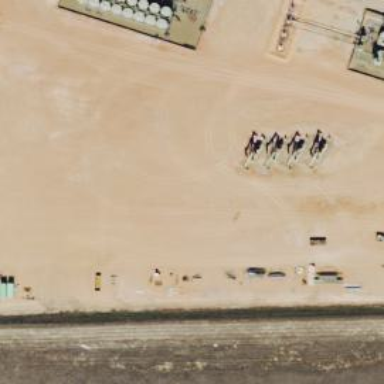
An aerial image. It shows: Petroleum well.